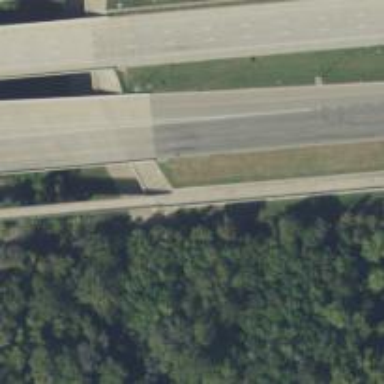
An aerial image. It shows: There is secondary road bridge with frontage road.